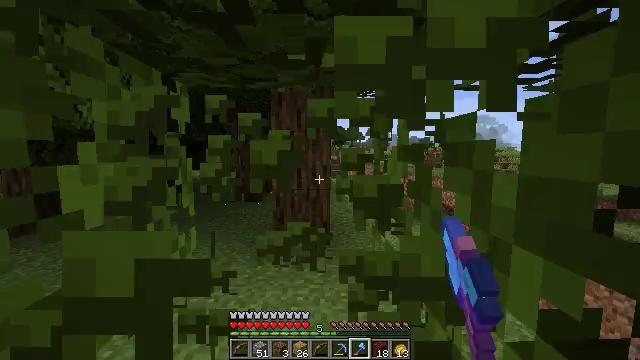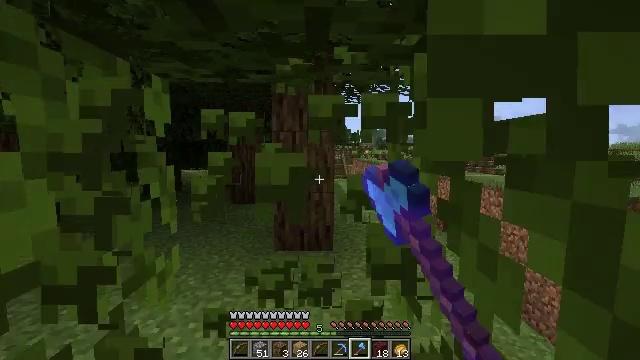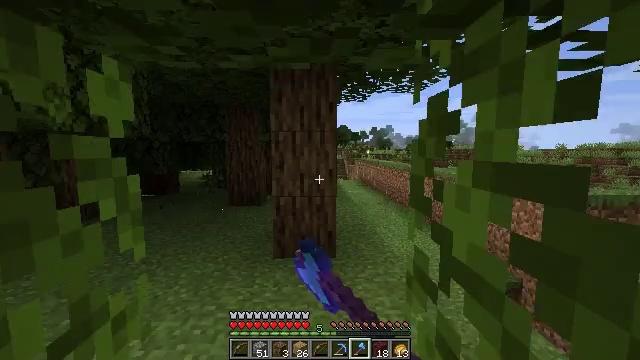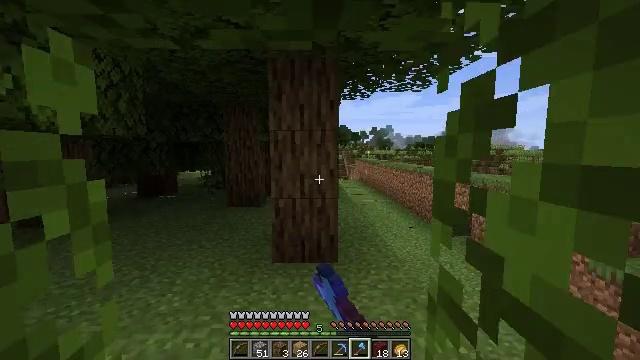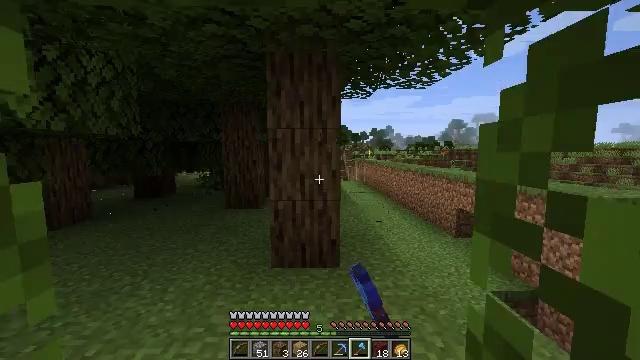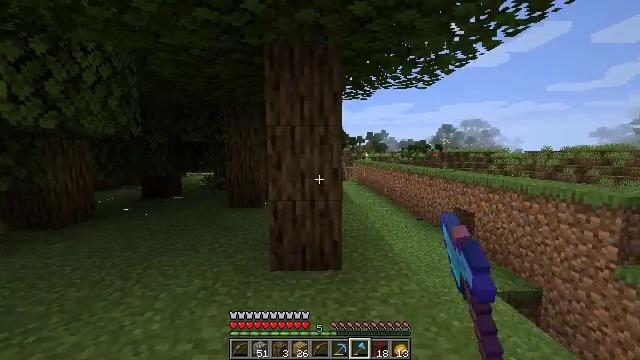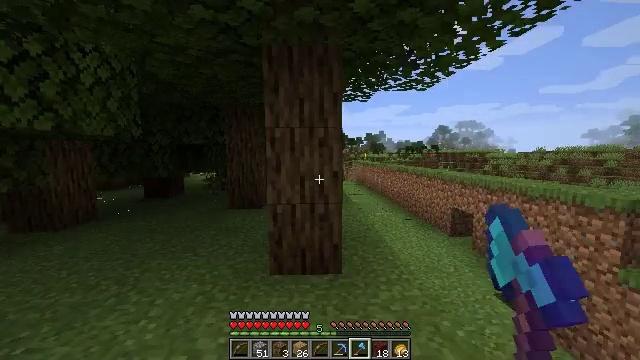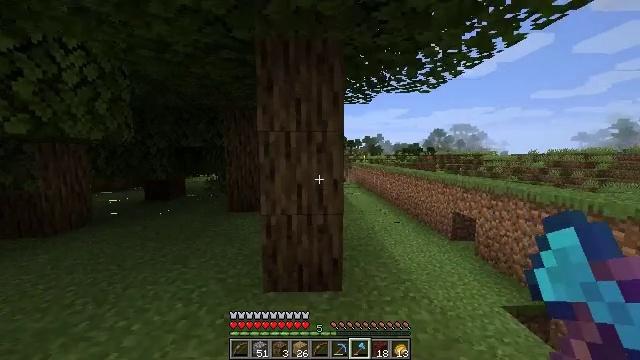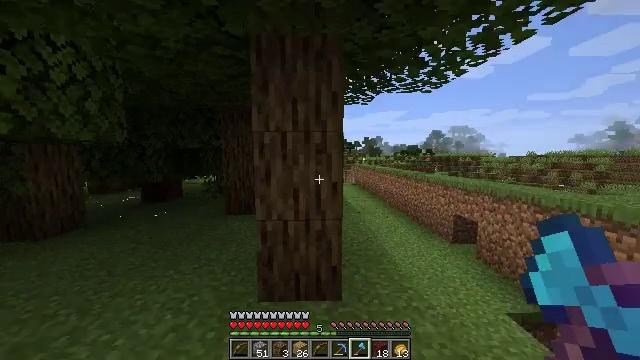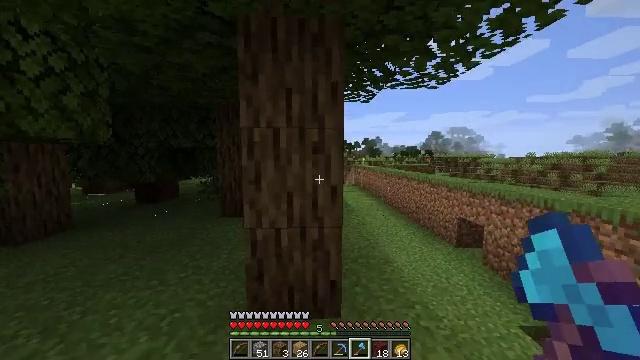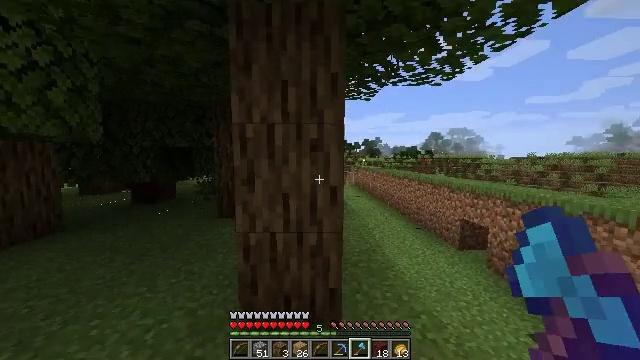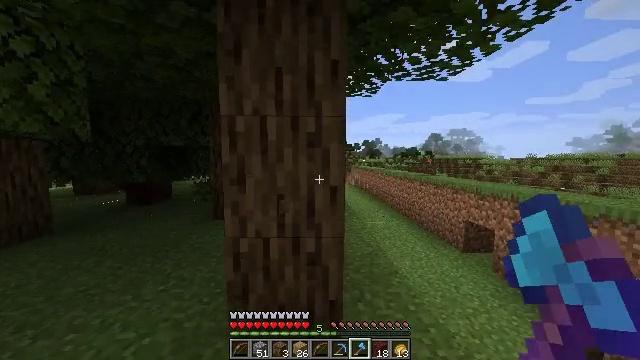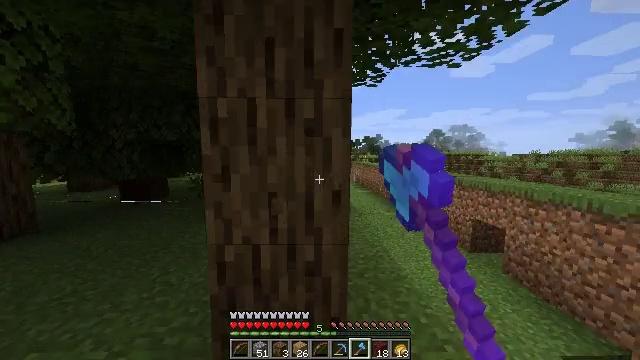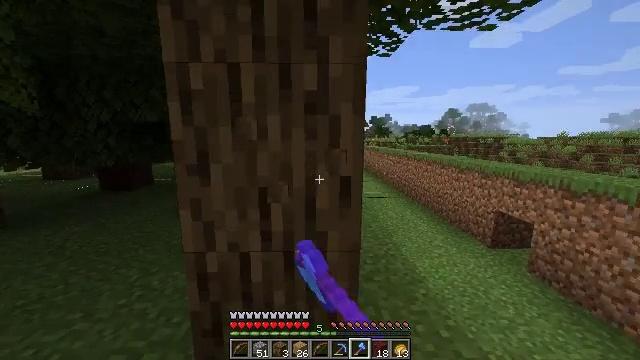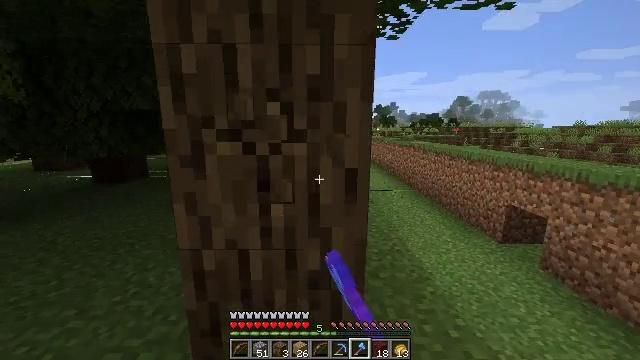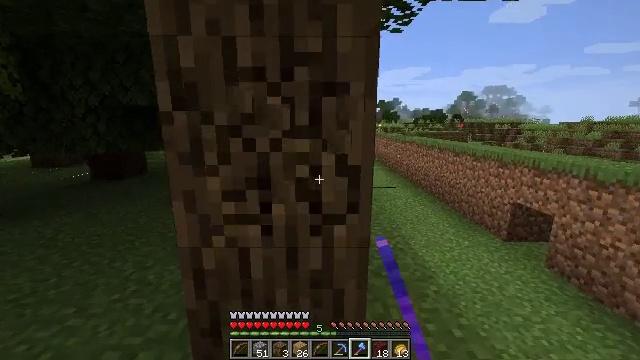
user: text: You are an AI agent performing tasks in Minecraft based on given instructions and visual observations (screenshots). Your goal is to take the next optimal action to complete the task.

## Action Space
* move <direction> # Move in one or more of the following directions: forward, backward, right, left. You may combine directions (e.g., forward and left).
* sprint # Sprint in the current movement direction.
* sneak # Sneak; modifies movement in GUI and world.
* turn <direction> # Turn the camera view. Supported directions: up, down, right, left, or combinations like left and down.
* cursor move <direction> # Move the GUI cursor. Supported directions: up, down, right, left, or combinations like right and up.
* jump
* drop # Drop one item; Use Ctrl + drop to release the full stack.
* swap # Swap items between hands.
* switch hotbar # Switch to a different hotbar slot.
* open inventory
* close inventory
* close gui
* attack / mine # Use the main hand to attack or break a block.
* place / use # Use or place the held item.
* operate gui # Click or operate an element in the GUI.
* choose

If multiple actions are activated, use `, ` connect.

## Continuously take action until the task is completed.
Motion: motion action
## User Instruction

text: Gather oak logs from trees.
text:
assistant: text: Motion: move forward, attack / mine
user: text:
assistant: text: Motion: move forward
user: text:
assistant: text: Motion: move forward
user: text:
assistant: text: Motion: move forward, sprint
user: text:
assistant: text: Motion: move forward, sprint
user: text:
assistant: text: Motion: move forward, sprint
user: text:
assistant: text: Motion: move forward, sprint
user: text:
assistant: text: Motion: move forward
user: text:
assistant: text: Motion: move forward
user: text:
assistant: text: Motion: move forward
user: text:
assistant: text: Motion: move forward, attack / mine
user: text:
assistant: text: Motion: turn down, attack / mine
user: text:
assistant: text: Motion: turn down, attack / mine
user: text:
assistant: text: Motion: turn down, attack / mine
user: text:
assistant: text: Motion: attack / mine
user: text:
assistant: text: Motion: turn down, attack / mine
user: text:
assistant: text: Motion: attack / mine
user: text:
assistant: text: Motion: attack / mine
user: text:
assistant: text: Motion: turn down, attack / mine
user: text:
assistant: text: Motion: turn left and down, attack / mine
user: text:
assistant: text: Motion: turn down, attack / mine
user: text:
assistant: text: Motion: turn down, attack / mine
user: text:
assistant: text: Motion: turn down, attack / mine
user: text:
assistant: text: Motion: attack / mine
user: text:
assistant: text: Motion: attack / mine
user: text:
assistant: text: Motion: attack / mine
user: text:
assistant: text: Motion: attack / mine
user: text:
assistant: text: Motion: attack / mine
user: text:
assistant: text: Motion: attack / mine
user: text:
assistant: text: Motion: attack / mine